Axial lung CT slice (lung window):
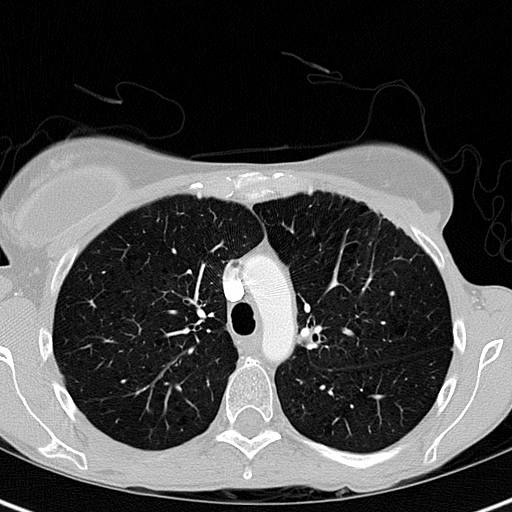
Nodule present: no